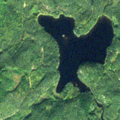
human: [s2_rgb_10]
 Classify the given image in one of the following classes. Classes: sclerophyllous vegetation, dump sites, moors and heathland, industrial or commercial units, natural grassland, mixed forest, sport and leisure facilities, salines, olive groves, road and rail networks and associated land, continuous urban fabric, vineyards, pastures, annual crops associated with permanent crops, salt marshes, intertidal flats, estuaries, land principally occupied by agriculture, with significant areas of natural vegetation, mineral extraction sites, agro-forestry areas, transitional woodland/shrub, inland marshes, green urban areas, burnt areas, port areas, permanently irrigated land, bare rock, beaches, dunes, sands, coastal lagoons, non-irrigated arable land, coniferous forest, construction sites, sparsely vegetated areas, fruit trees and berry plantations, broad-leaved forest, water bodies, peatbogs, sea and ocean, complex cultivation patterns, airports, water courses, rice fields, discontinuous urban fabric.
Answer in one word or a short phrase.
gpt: coniferous forest, water bodies